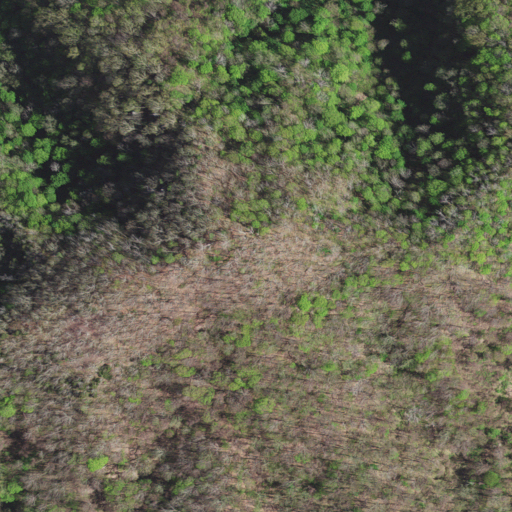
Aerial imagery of mountain in Virginia named Little Rock containing only deciduous forest